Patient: sex M, age 43
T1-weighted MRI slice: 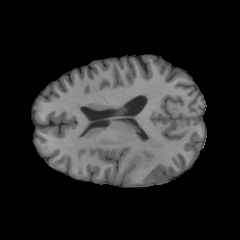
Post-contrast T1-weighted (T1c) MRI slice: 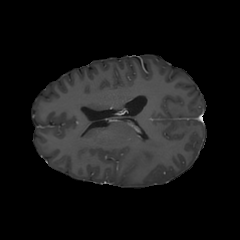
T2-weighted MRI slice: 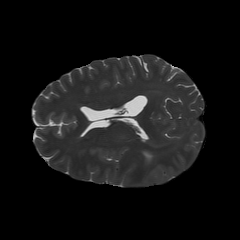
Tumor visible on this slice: yes
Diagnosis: Glioblastoma, IDH-wildtype
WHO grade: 4